Interaction volume radius: 5 \u00c5
Interaction volume height: 10 \u00c5
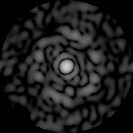
Disorder parameter: 0.8803